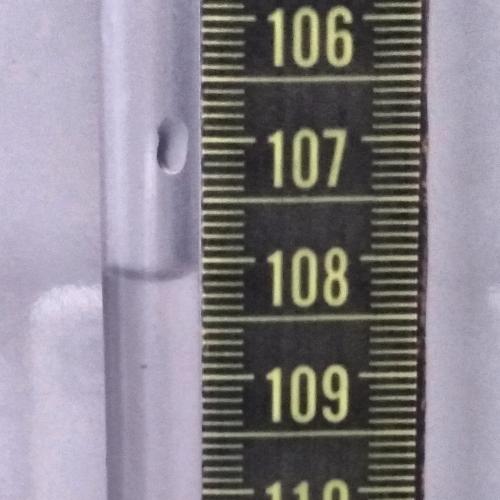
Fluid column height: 108.1 cm